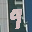
Label: 9